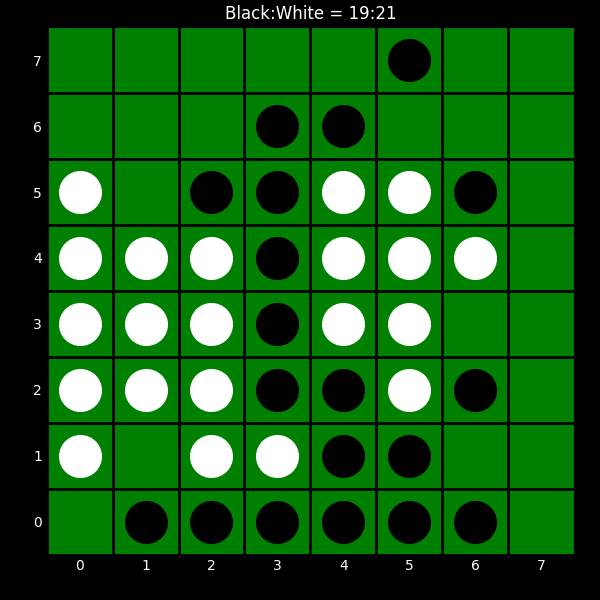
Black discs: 19
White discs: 21